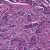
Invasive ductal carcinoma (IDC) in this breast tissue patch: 1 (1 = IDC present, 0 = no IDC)